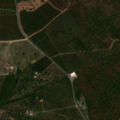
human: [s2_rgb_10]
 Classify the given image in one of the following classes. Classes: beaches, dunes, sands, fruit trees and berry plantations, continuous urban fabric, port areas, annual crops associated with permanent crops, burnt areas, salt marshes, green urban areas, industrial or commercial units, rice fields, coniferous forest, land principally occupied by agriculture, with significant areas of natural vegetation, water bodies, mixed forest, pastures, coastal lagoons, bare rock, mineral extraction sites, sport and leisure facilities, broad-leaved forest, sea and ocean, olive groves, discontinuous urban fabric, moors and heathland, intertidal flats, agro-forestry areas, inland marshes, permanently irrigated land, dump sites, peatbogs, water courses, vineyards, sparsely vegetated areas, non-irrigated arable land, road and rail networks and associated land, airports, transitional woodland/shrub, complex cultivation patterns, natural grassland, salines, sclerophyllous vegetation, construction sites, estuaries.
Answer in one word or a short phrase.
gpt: continuous urban fabric